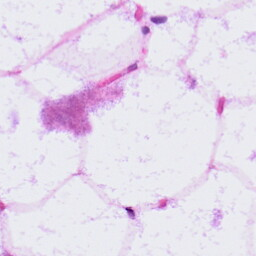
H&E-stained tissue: LymphNode